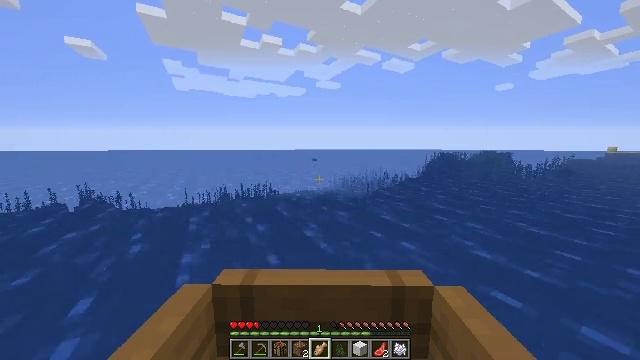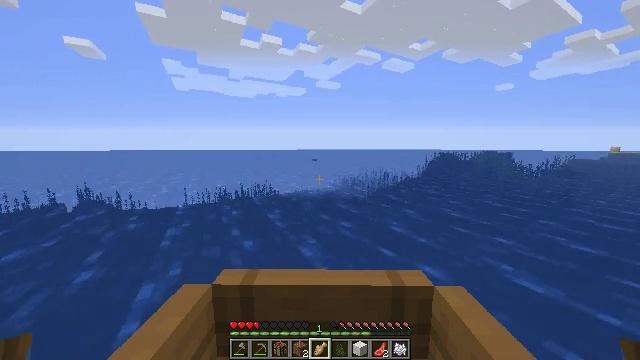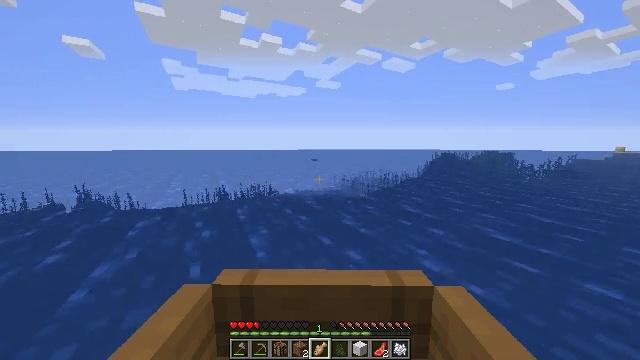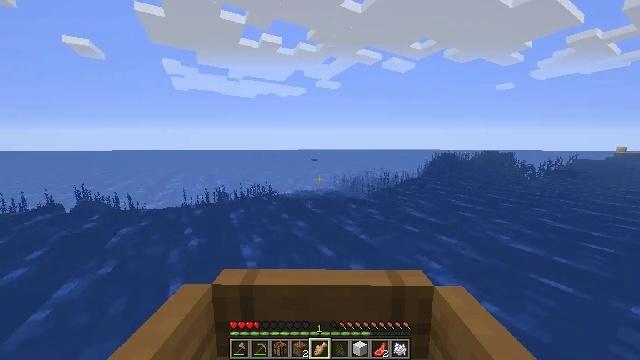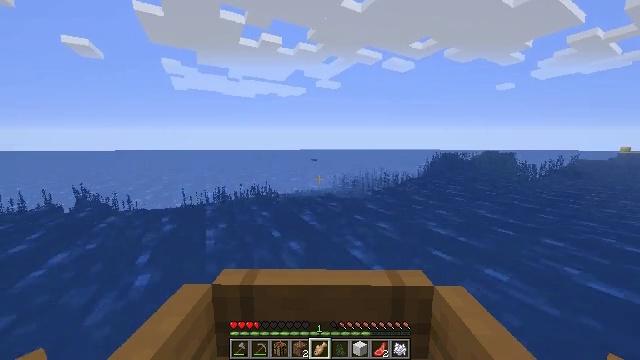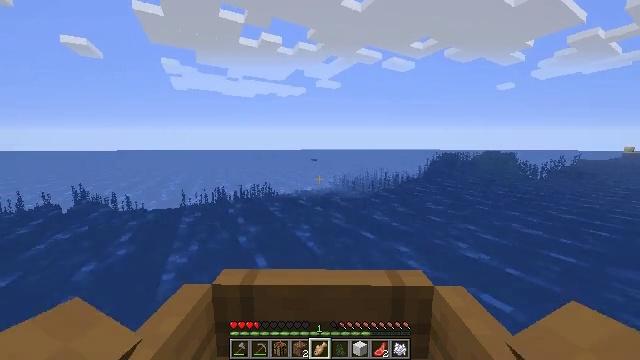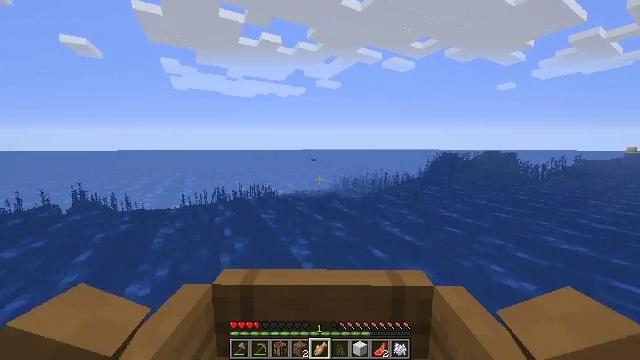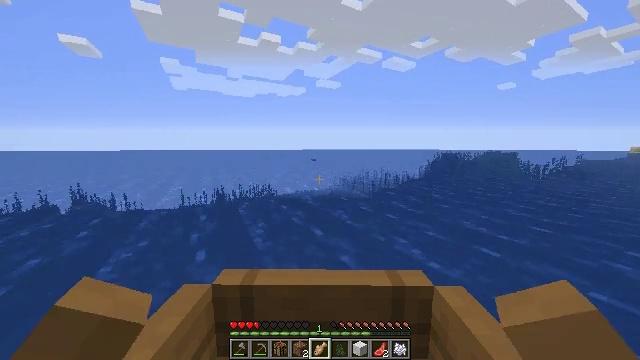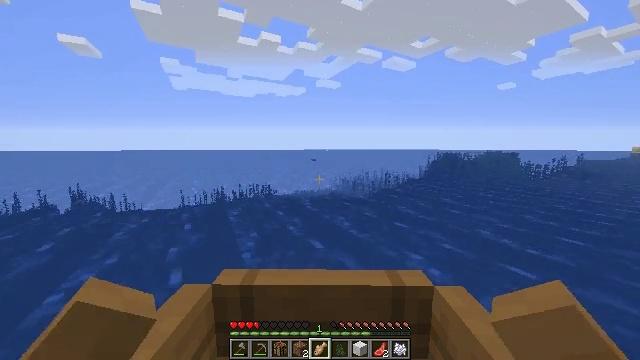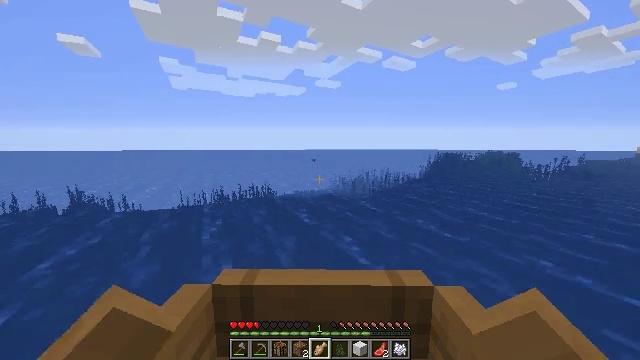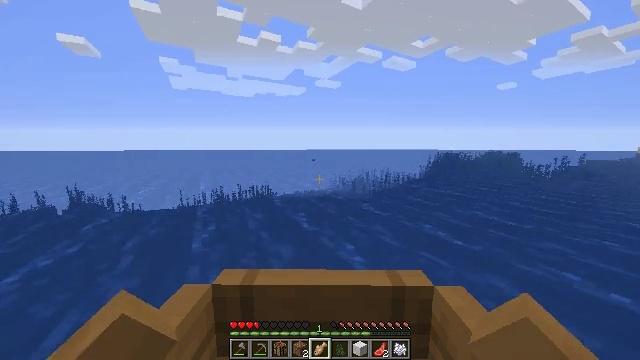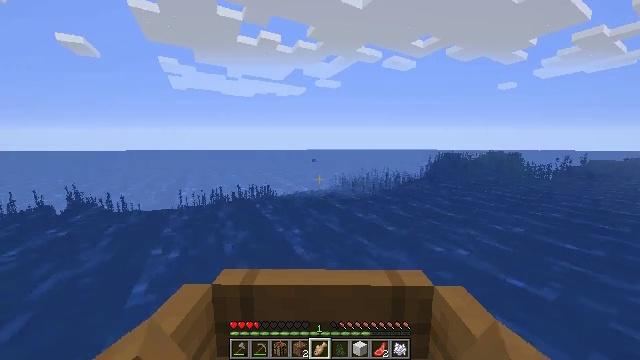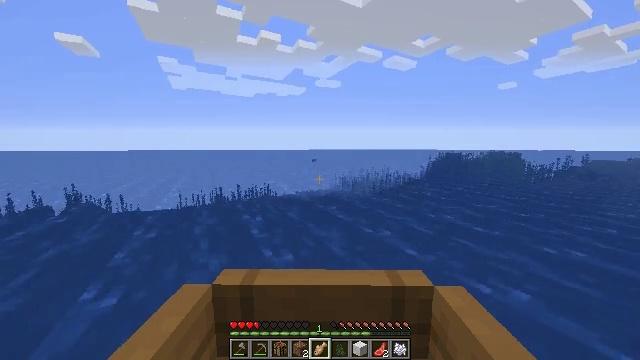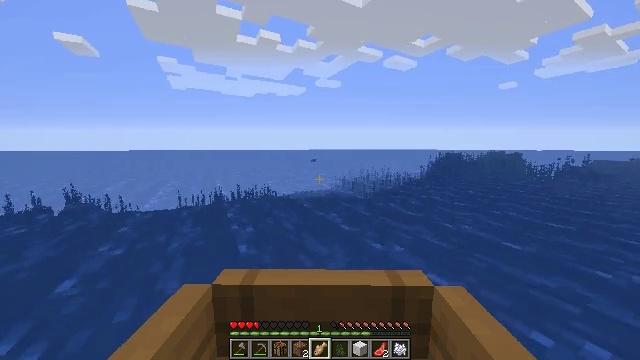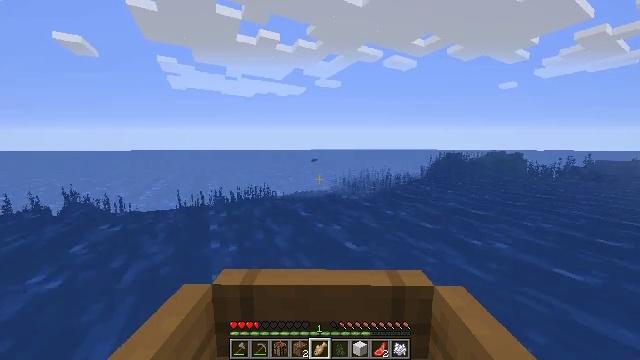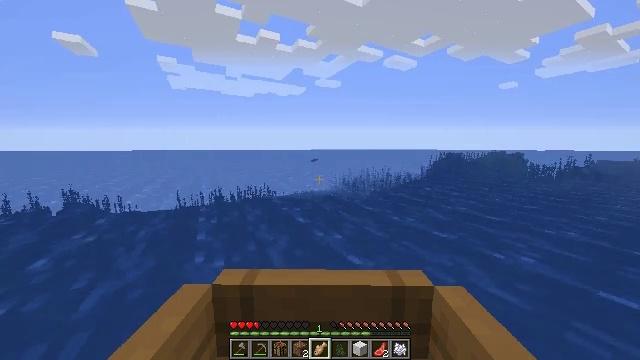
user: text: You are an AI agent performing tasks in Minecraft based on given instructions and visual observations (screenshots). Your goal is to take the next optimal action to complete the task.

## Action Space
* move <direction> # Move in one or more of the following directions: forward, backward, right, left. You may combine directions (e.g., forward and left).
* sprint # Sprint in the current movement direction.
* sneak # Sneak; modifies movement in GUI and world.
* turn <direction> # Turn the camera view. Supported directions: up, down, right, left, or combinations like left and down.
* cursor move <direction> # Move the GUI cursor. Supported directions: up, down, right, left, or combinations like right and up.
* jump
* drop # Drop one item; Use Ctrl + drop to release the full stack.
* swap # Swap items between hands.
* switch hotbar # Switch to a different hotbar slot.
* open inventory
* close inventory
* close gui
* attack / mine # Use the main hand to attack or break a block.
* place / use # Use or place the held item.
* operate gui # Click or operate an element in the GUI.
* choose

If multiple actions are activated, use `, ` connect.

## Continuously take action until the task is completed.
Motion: motion action
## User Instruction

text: Remove a cod from the inventory.
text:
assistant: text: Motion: move forward
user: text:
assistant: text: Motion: move forward
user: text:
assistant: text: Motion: move forward
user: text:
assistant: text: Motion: move forward
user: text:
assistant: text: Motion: move forward
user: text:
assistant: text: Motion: move forward
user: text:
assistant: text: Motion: move forward
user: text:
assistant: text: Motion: move forward
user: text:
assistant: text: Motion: move forward
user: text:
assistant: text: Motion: move forward
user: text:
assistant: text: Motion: move forward
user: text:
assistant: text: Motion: move forward
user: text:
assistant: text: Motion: move forward
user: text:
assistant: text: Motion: move forward
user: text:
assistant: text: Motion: move forward
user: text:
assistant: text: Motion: move forward
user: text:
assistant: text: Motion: move forward
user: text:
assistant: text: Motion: move forward
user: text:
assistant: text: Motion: move forward
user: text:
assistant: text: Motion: move forward
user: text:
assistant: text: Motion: move forward
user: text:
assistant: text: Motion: move forward
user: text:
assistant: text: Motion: move forward
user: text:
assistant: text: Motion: move forward
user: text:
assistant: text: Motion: move forward
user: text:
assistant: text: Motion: move forward
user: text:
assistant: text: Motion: move forward
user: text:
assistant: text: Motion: move forward
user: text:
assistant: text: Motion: move forward
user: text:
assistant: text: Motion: move forward